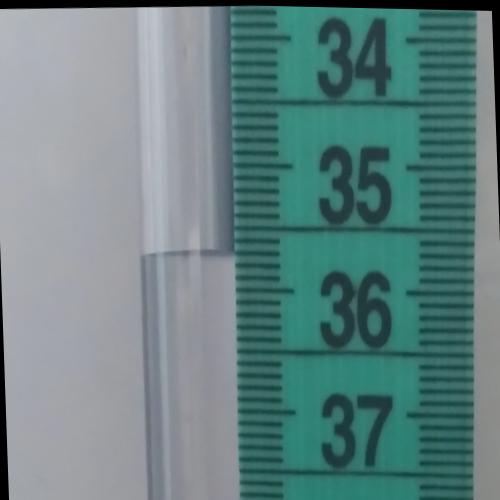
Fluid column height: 35.7 cm